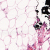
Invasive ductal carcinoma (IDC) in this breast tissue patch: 0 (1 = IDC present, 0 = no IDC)